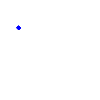
Particle: proton